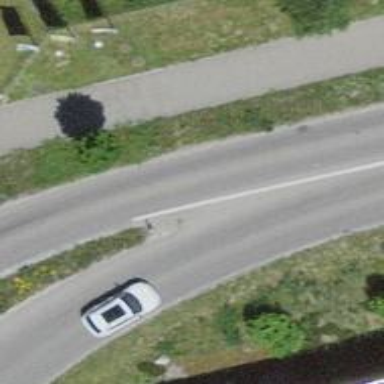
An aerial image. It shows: Primary highway.